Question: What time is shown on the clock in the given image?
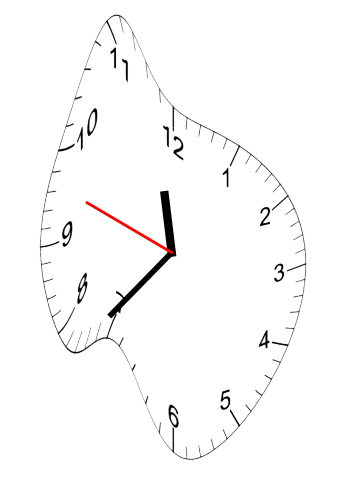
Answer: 11:36:48